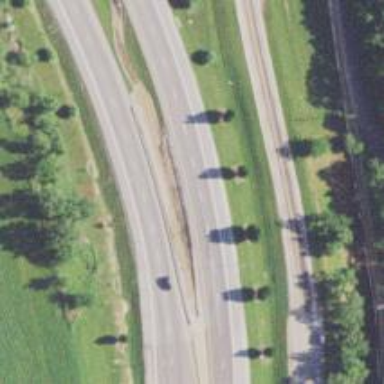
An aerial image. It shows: Trunk highway with expressway features.